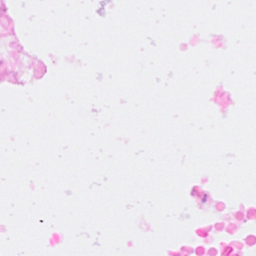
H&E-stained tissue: Breast